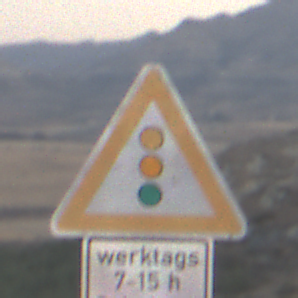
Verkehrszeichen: Lichtzeichenanlage
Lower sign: ZeitangabenMitBeschraenkungAufWochentage10
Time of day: SunriseSunset
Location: Outdoor (Nature)
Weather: PartlyCloudy
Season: NotSpecified
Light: Natural